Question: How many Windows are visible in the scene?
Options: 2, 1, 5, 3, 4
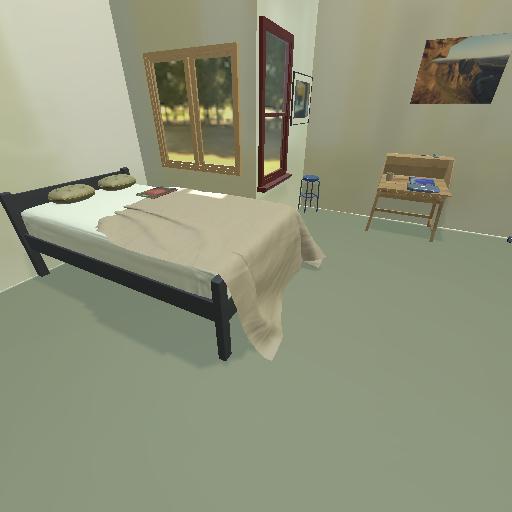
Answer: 2